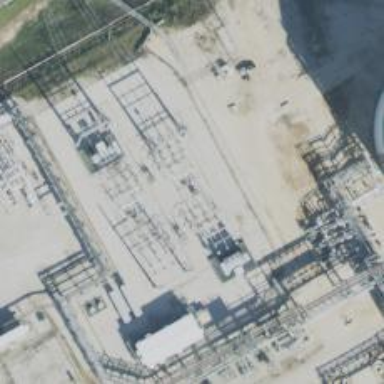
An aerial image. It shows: Switch used for power control.